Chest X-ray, PA view. Patient: 80 years old, sex M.
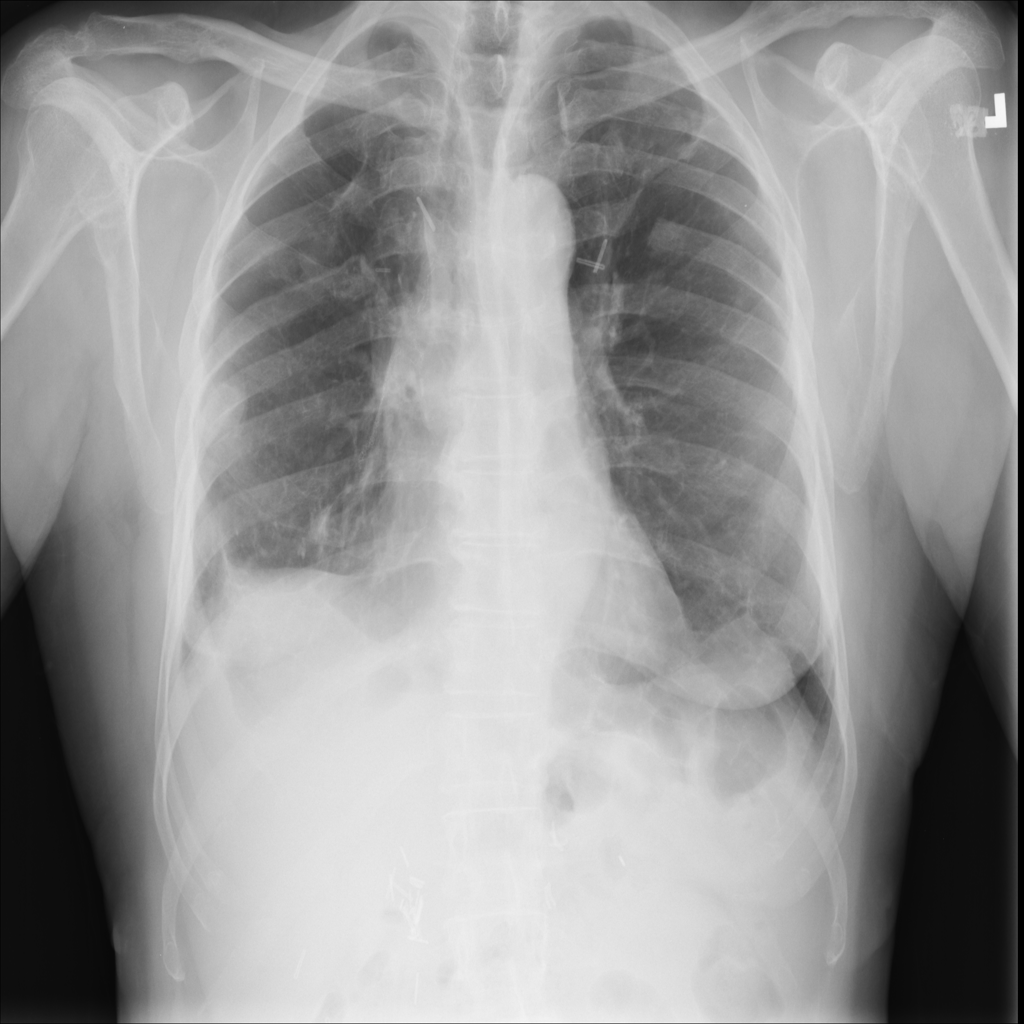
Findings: No Finding